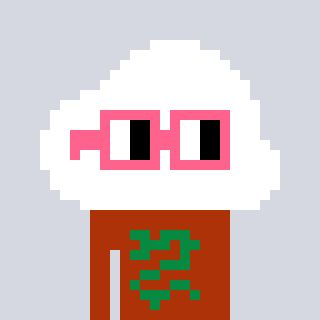
a pixel art character with square pink glasses, a cloud-shaped head and a hotbrown-colored body on a cool background